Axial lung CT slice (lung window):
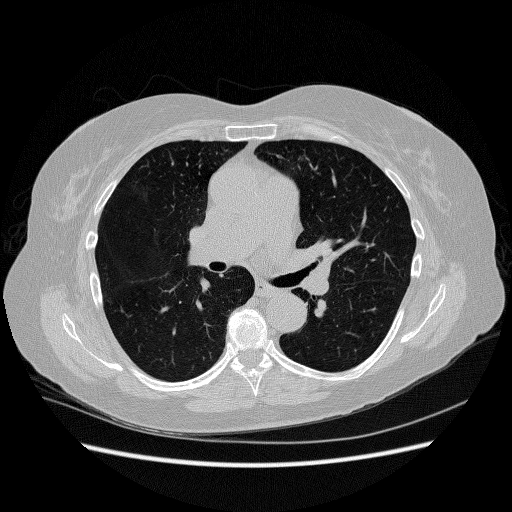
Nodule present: no